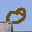
Label: 0